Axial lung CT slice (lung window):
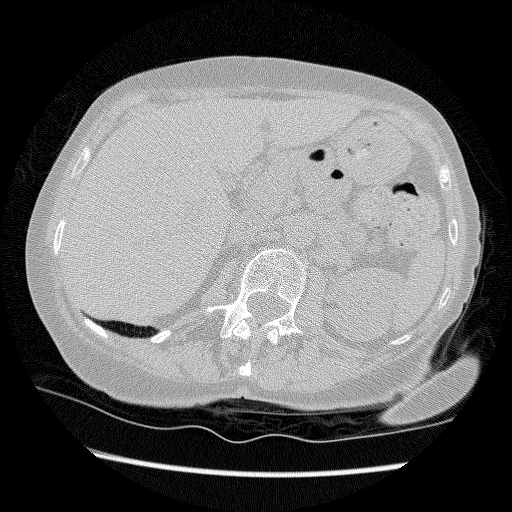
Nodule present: no